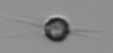
Label: Acanthoica_quattrospina